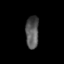
Tissue: skin
Cell type: Epithelial cells
Senescence score: 0.1927
Nuclear area (px): 420
Mean DAPI intensity: 86.529